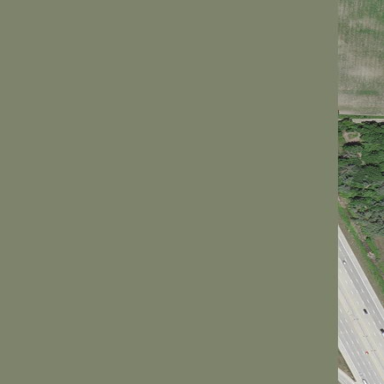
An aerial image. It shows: Rest area on the road.